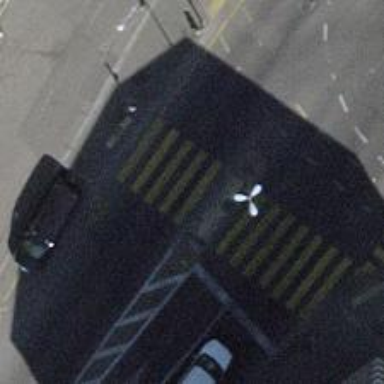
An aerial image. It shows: Crossing with traffic signals and central island.